Interaction volume radius: 5 \u00c5
Interaction volume height: 10 \u00c5
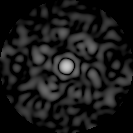
Disorder parameter: 0.8451